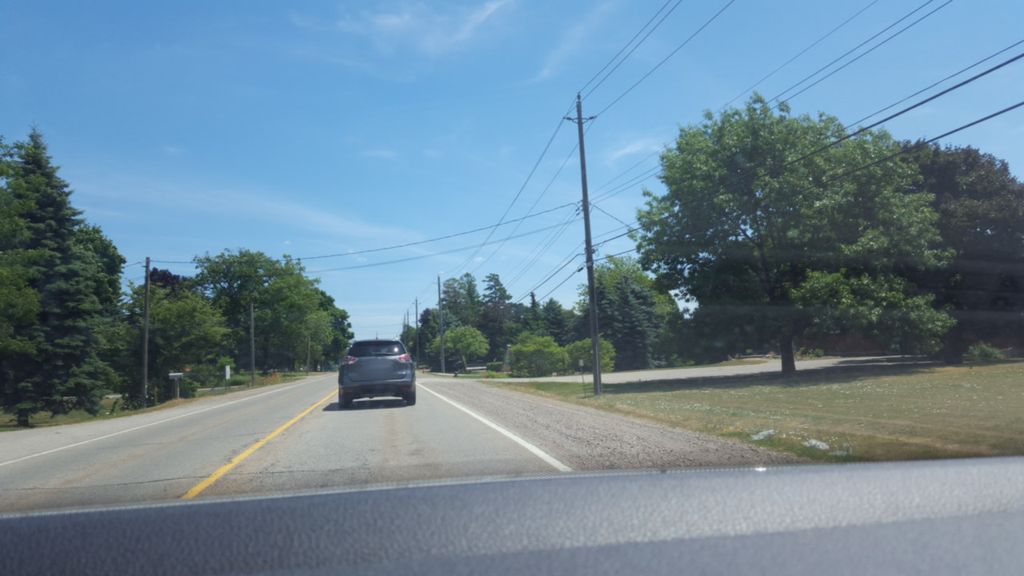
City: hamilton